Question: The following xsl-fo displays the description and price in a block then gets rendered to a PDF document, however the two elements group together on a new line when there is clearly enough room for the description on the line above, initially I thought a simple "keep-together" would work, but it doesn't make any difference. The red shows the description, and the green shows the price. The price should come after the description, but it shouldn't group with last word in the description if there is enough room on the above line for it.
'''
<fo:block linefeed-treatment="preserve" line-height="8pt">
<xsl:value-of select="description" />&#160;<xsl:call-template name="price"/>
</fo:block>
'''

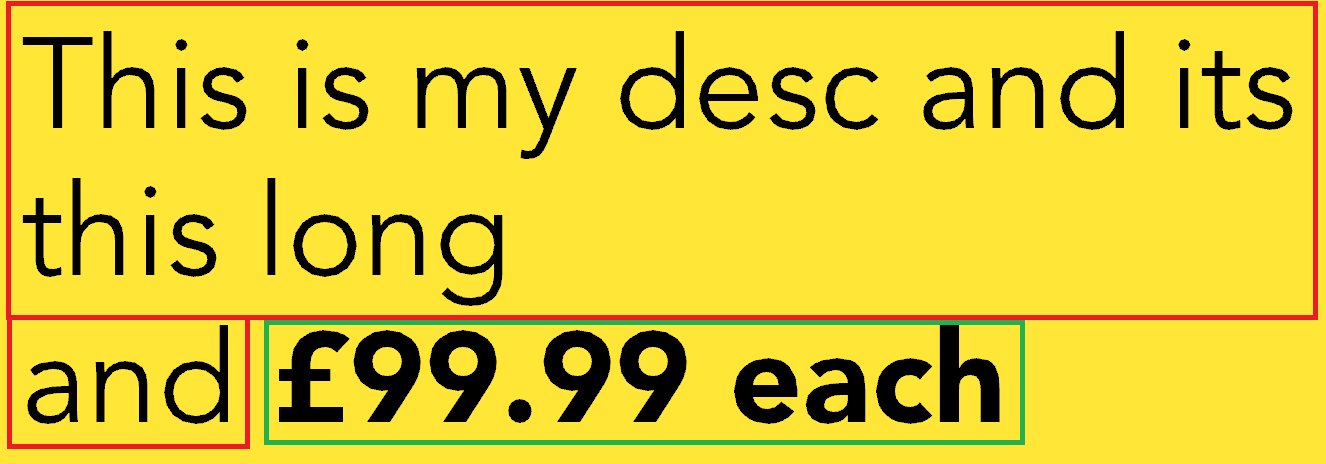
Answer: Because you've used an NBSP, that is gluing the price and the last word together. So you simply need a regular space between the two values:
'''
<fo:block linefeed-treatment="preserve" line-height="8pt">
<xsl:value-of select="description" />
<xsl:text> </xsl:text>
<xsl:call-template name="price"/>
</fo:block>
'''
Remember to use '<xsl:text>' because otherwise a simple space in your stylesheet will be lost.